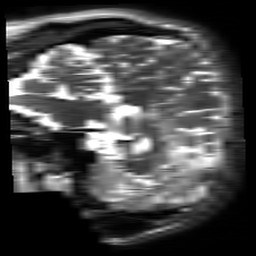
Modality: T2w
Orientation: sagittal
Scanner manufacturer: siemens
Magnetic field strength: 3 T
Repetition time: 5.73 s
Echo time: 0.114 s